Question: I am constructing a desktop application using Electron in tandem with ReactJS.
I open a new, invisible BrowserWindow from the first renderer process to launch another renderer process. In this new renderer process, I register a web worker where an API call will be periodically called to fetch data.
This is the code in the invisible window HTML script tag to register the web worker:
'''
let installWebWorker = () => {
console.log("installWebWorker()");
if (typeof(Worker) !== "undefined") {
console.log("Web worker supported");
let monitorsWorker = new Worker("fetchMonitors.js");
} else {
console.log("Sorry! No Web Worker support...");
}
}; //end installWebWorker()
installWebWorker();
'''
In the fetchMonitors.js worker itself, I require the "electron-is-dev" node module to make the fetch API call in development. To do so, I use require("electron").remote.require("electron"). I obtain the following error:
DevTools Error:

This error leads me to believe that Electron NodeJS modules are not supported in web workers. The Electron documentation <URL> says otherwise, however.
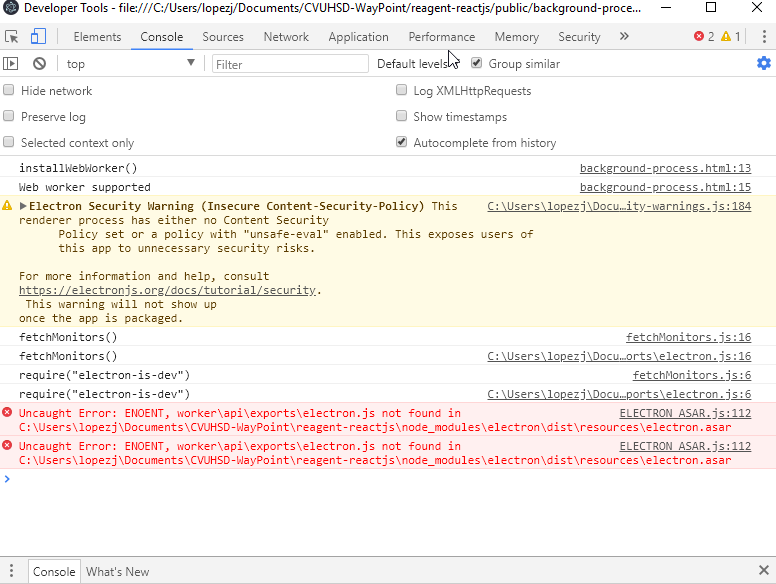
Answer: I was able to solve my own issue. It turns out as long as you enable nodeIntegration in your background window to run the web worker, you can actually use NodeJS in the web worker.
What was throwing my error was that I was requiring the node modules via electron.remote(). In the web worker, you can just import node modules as you normally would in node, with require().
This <URL> details how to use node modules in web workers inside Electron.